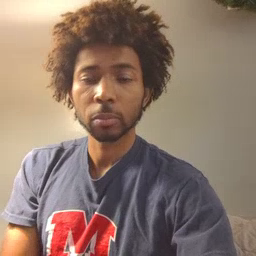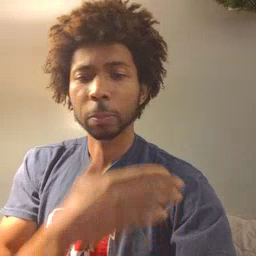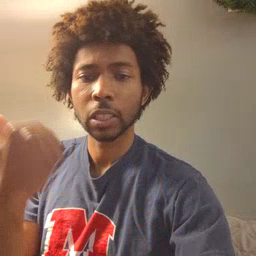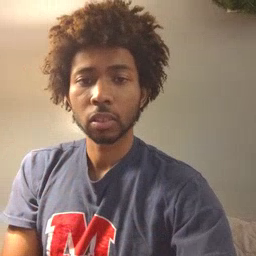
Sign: better